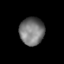
Tissue: lung
Cell type: Epithelial cells
Senescence score: 0.2255
Nuclear area (px): 670
Mean DAPI intensity: 118.836